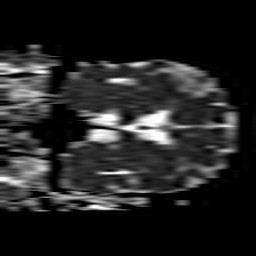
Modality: ADC
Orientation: coronal
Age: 71
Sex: male
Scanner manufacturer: philips
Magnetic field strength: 1.5 T
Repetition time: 3.398 s
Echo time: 0.06922 s